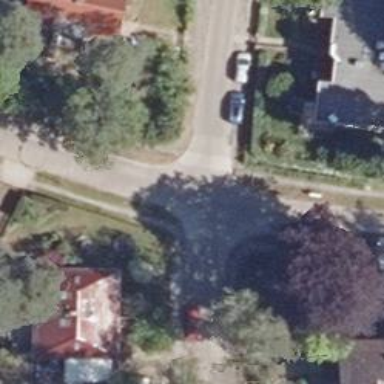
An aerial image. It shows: Residential road made of concrete plates.